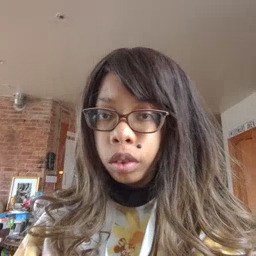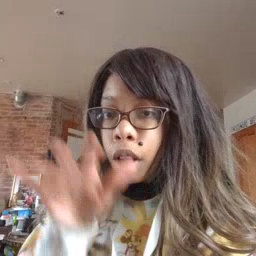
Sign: alligator